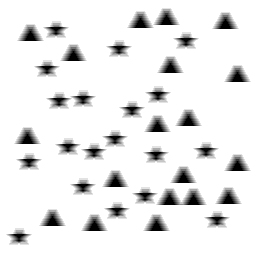
Squares: 0
Triangles: 19
Stars: 19
Total shapes: 38